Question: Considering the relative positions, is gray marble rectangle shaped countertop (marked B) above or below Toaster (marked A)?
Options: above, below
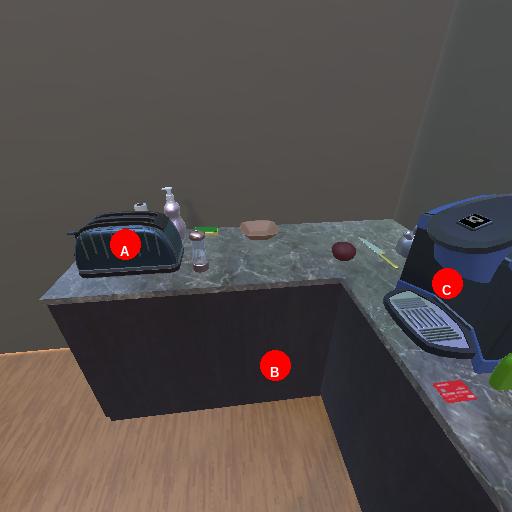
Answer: above